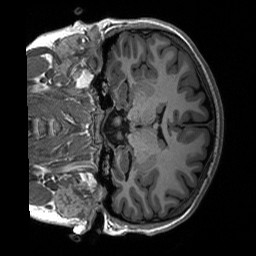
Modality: T1w
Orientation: coronal
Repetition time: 8 s
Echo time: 0.066 s